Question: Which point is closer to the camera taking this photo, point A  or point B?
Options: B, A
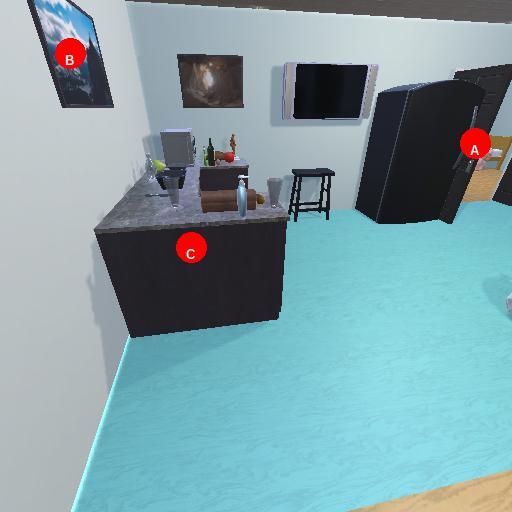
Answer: B